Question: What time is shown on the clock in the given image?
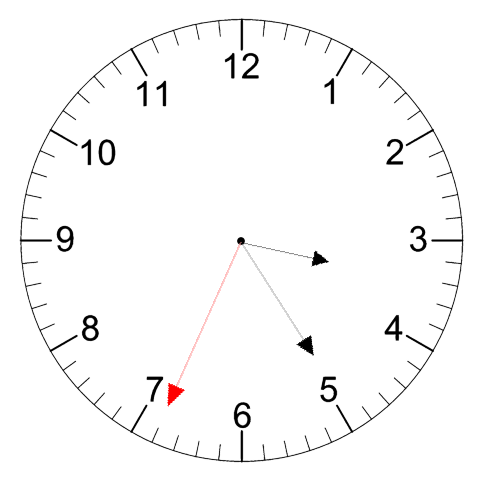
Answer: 03:24:34